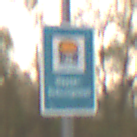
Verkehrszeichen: Wasserschutzgebiet
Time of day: MorningAfternoon
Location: Outdoor (Nature)
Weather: Overcast
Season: NotSpecified
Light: Natural